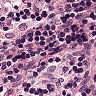
Metastatic tissue present: no